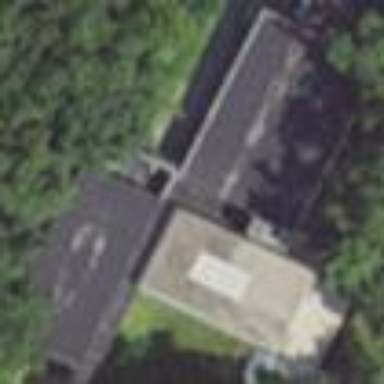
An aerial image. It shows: Museum housed in building.